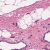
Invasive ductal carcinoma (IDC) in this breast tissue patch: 0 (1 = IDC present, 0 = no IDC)